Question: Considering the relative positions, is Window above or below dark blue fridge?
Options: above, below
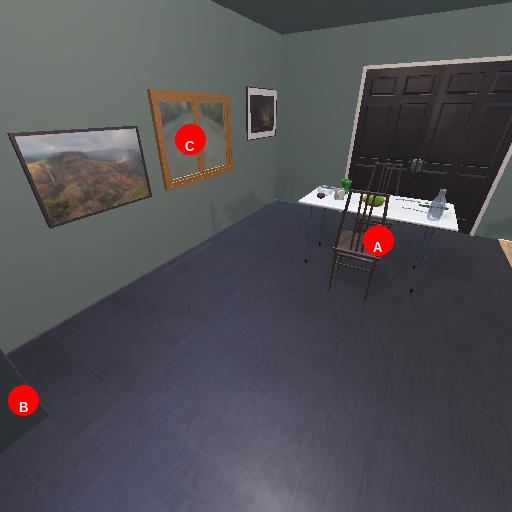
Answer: above